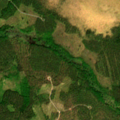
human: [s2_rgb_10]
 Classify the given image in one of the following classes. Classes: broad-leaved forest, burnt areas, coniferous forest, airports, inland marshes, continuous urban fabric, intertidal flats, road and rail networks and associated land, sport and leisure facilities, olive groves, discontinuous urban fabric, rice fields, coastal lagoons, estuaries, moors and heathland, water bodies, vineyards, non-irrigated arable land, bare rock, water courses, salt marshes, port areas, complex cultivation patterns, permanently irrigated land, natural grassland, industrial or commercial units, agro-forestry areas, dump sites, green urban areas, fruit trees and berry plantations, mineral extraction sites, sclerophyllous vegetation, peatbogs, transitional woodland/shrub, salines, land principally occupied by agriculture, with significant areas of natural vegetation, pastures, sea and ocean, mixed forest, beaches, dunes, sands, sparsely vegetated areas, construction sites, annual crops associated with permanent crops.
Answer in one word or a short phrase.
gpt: coniferous forest, mixed forest, transitional woodland/shrub, peatbogs